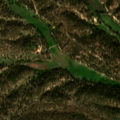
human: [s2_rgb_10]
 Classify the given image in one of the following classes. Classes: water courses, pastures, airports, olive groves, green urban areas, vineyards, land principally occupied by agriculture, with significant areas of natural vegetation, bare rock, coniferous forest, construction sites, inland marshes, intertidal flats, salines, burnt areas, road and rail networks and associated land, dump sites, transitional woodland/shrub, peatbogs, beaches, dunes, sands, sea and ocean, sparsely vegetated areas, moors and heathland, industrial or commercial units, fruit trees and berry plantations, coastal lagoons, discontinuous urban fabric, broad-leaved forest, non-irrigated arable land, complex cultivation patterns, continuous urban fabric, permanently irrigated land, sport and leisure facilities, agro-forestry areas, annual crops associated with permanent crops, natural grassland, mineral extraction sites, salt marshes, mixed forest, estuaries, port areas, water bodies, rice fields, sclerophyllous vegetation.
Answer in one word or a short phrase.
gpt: non-irrigated arable land, agro-forestry areas, broad-leaved forest, transitional woodland/shrub